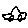
Label: car